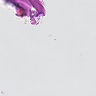
Metastatic tissue present: no